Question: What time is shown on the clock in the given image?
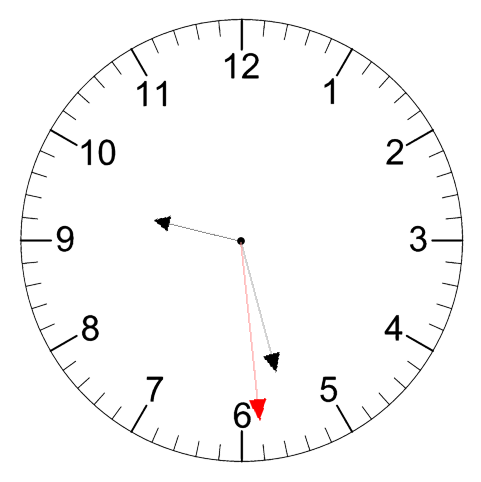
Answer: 09:27:29